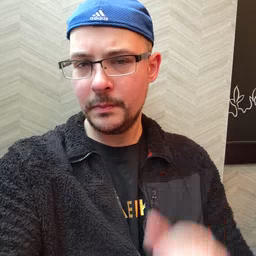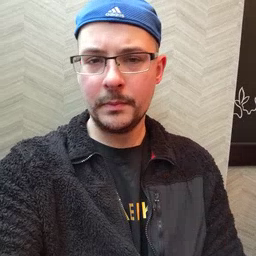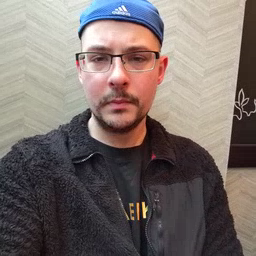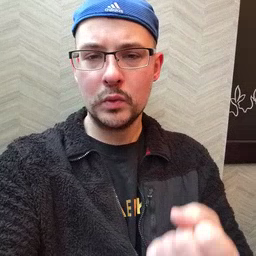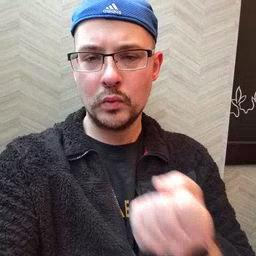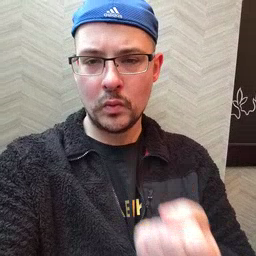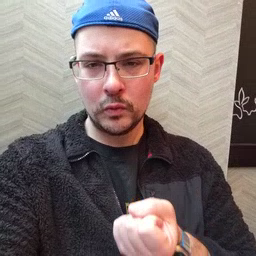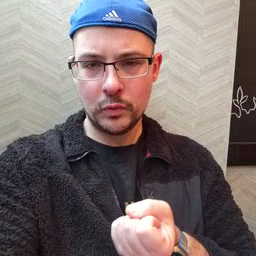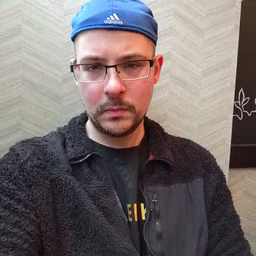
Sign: drawer